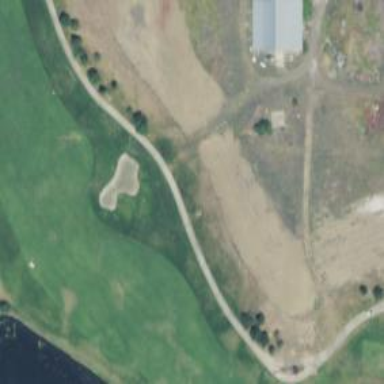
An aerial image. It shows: Path used for both walking and golf.